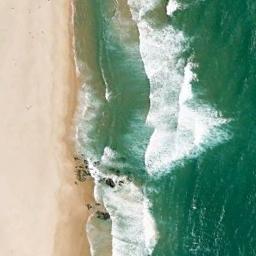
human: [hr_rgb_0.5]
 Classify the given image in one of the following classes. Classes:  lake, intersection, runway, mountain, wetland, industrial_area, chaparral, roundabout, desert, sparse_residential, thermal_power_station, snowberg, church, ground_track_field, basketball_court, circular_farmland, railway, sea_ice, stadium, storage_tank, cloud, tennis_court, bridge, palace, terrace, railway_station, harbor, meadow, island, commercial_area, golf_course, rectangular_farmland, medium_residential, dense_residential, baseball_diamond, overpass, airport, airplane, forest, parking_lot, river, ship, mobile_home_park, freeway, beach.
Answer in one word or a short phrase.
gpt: beach